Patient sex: M
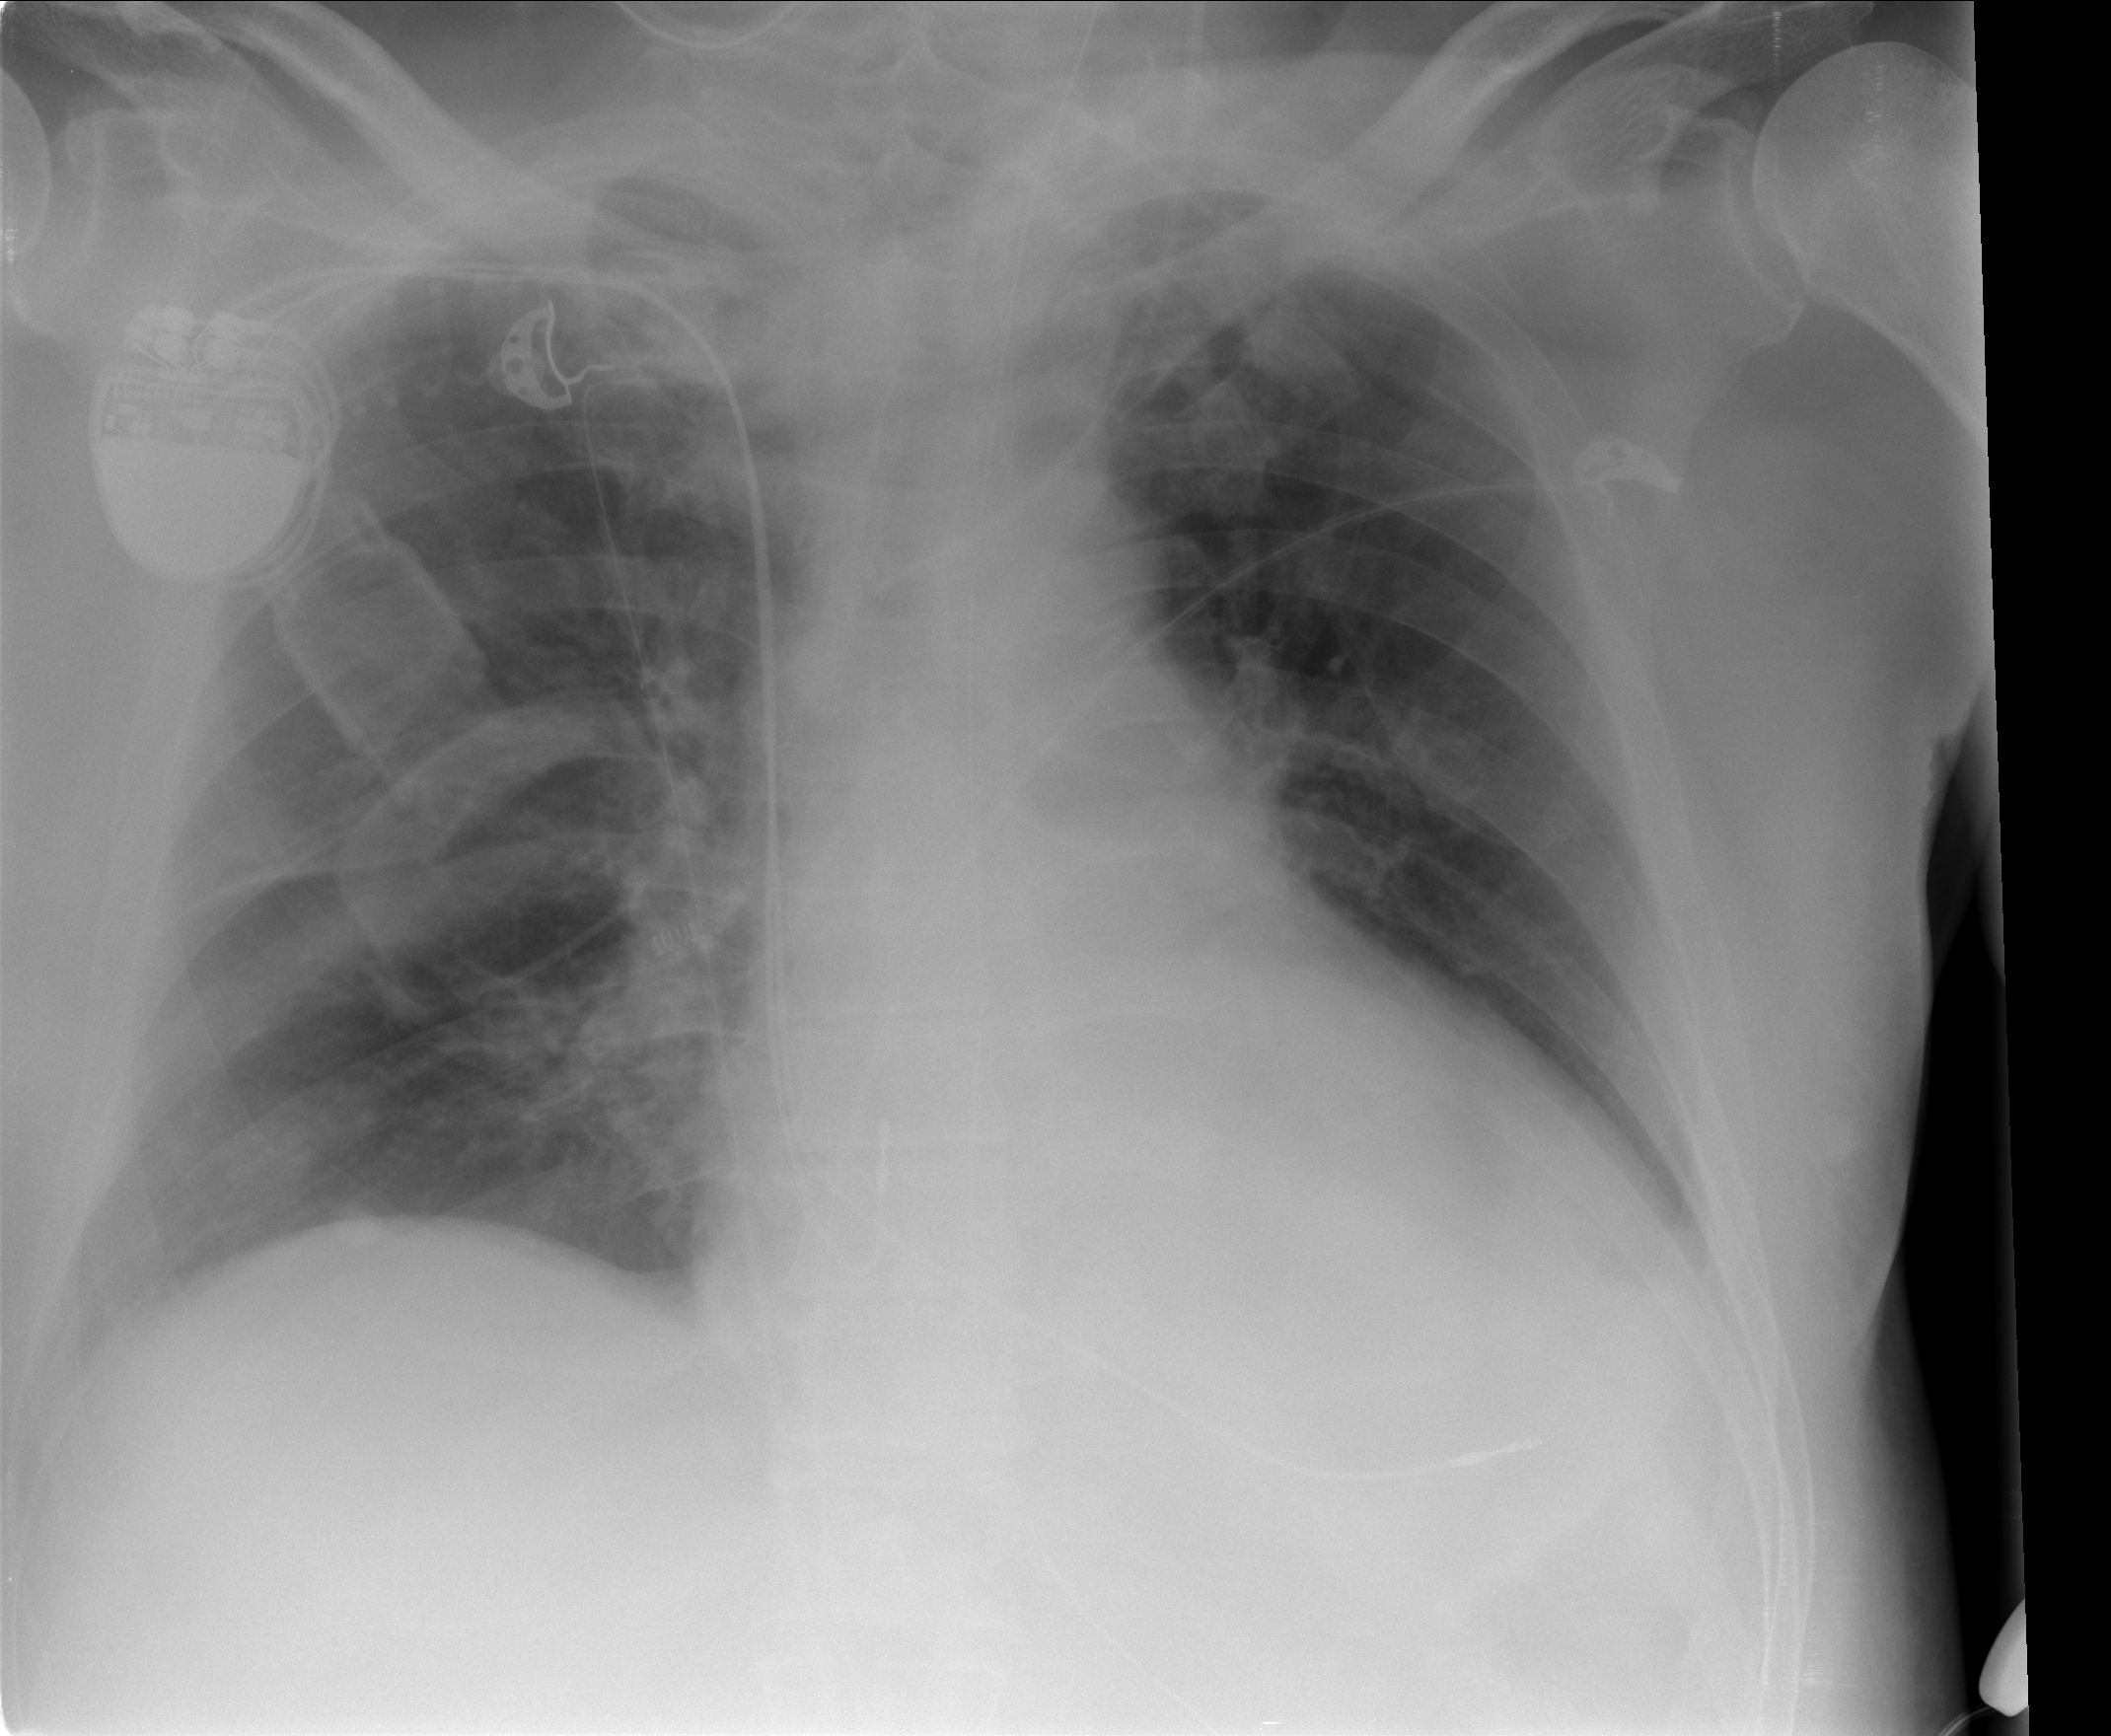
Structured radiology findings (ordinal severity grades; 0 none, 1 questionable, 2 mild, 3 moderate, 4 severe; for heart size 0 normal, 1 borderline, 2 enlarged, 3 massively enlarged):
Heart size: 2
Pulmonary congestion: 2
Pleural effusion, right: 1
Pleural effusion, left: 2
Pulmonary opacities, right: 2
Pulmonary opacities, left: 0
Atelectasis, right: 2
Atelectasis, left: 2